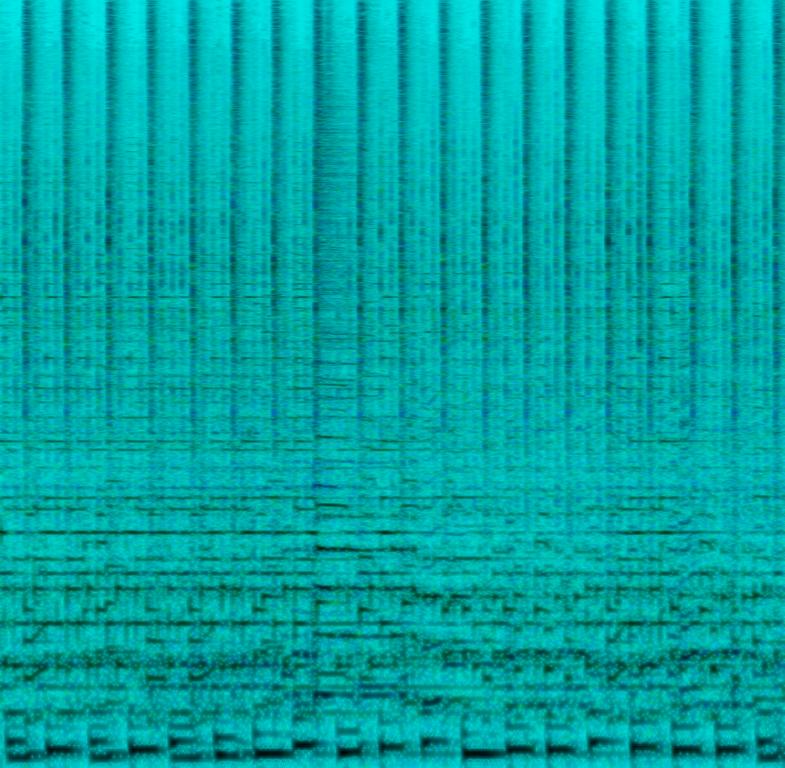
An acoustic drum set is playing a 16th note rhythm using the edge of his snare and a hihat sound opening and closing. A banjo is playing a fast melody along with a violin/viola playing the same melody. An upright bass is playing a walking bassline. This song may be playing in a funny tv-show.